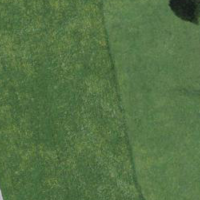
EUNIS habitat code: 25
Species observed at this site:
Silene dioica